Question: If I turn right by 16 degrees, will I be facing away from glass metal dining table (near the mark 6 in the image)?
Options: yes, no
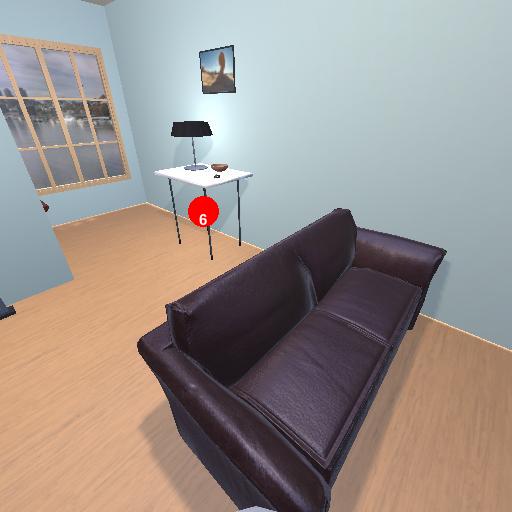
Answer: yes